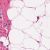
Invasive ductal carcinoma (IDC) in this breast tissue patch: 0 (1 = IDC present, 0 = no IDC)